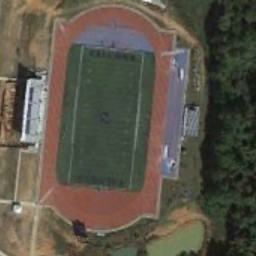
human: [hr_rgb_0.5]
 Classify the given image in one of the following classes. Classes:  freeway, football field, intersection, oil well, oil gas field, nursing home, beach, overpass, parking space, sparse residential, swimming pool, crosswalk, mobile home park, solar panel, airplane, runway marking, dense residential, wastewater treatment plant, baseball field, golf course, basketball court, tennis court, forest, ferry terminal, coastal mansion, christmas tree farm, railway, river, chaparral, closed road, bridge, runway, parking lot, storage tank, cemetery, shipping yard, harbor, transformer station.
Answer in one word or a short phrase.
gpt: football field